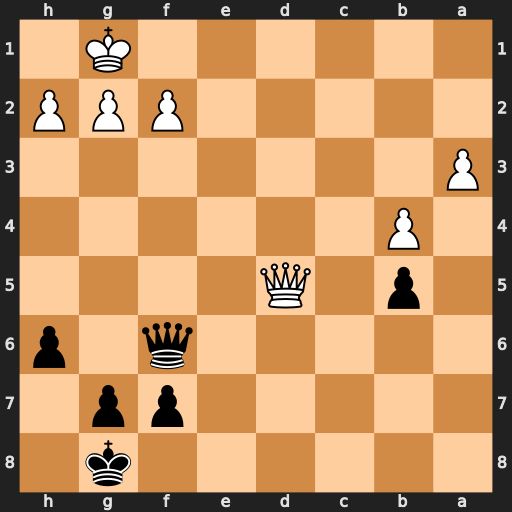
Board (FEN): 6k1/5pp1/5q1p/1p1Q4/1P6/P7/5PPP/6K1
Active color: b
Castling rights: -
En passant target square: -
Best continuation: Qa1+ Qd1 Qxd1#